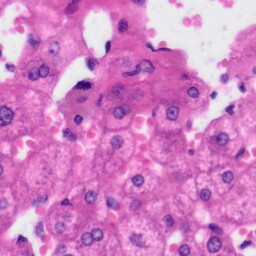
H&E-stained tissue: Liver